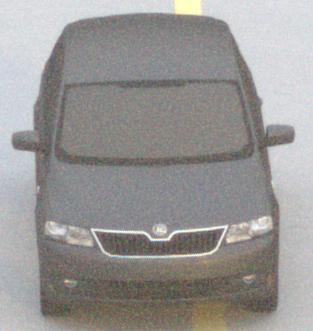
Make: Skoda
Model: Rapid Spaceback 1.2 TSI
Detailed model: Rapid Spaceback
Model produced from: 2013/10
Model produced until: 2015/04
Doors: 5
Color: gray
Road condition: dry road
Daytime: sunrise or sunset
Contrast: low contrast